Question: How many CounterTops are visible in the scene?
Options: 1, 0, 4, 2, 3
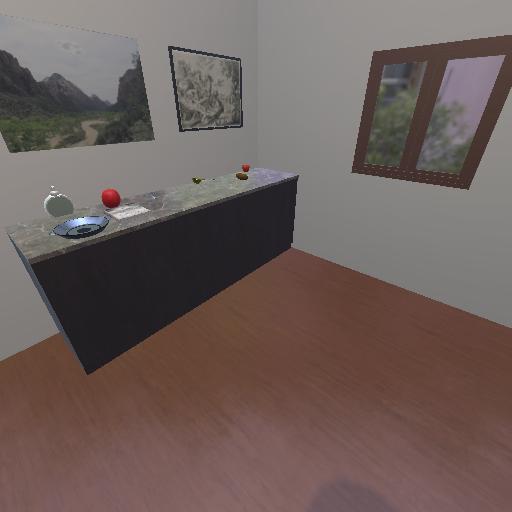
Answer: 1